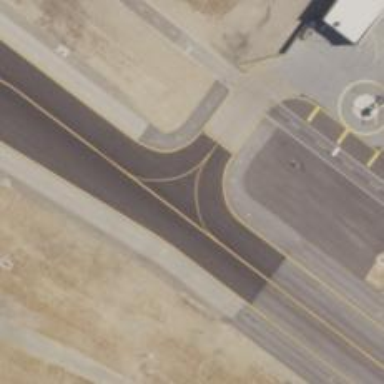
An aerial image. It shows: View of taxiway at the airport.